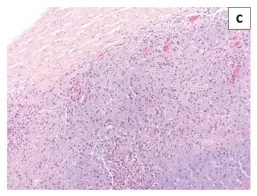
Histological images of the duodenum and lymphnode. (c) Lymph node replaced by sheets of histiocytes with scattered intervening inflammatory cells (hematoxylin and eosin, 100x).
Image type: pathology (h&e)